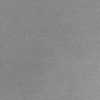
Label: dusty